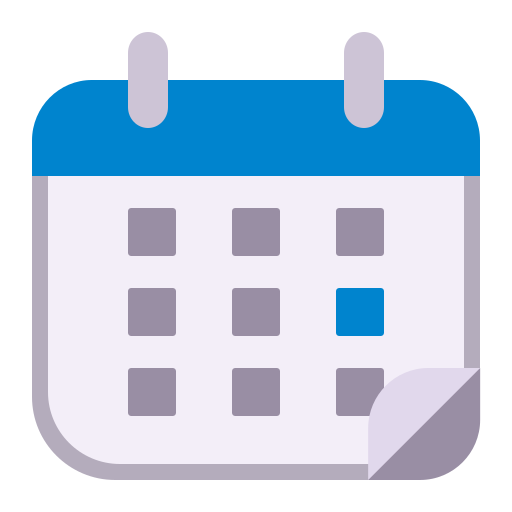
tear off calendar flat